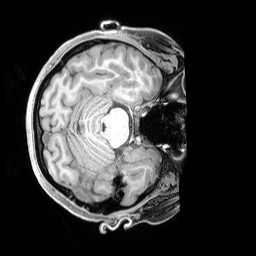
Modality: T1w
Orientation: axial
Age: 21
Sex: female
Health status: healthy
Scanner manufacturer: siemens
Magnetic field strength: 3 T
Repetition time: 1.65 s
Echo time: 0.00182 s